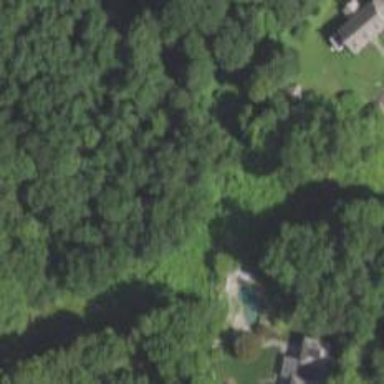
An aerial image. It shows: Existing Preserved Open Space in woodland area.